Field crop: tomato
Growth stage: 2
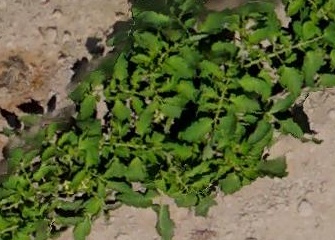
Species: tomato